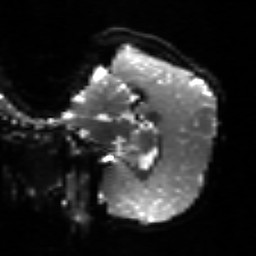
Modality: sbref
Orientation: sagittal
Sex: male
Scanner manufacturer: siemens
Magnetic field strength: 3 T
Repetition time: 5 s
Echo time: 0.071 s